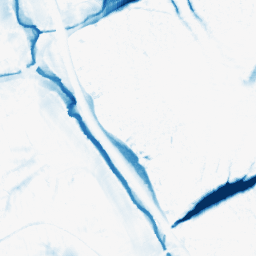
Category: morphological
Decomposition family: morphological_ellipse
Decomposition parameters: operation: closing
width: 30
height: 30
Upsampling method: quintic
Upsampling parameters: scale: 8
Upsampling scale: 8